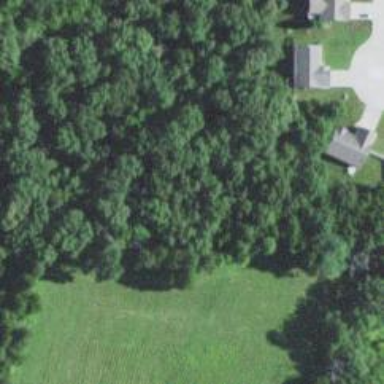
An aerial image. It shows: Row of trees in natural setting.